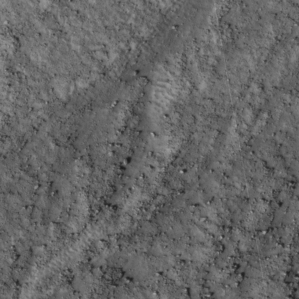
Label: non_frost